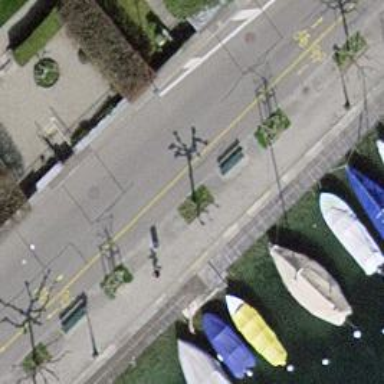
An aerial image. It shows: Bench.